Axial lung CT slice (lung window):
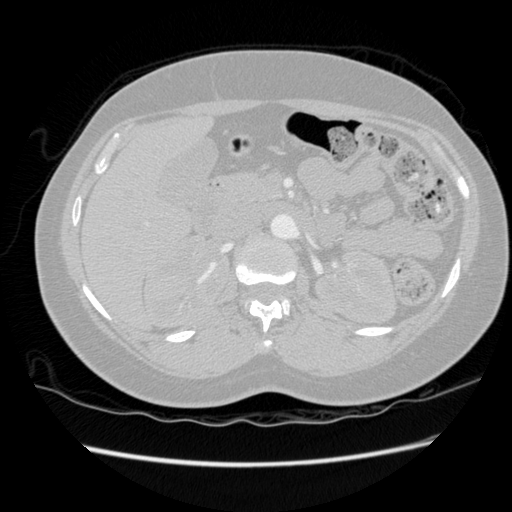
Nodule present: no